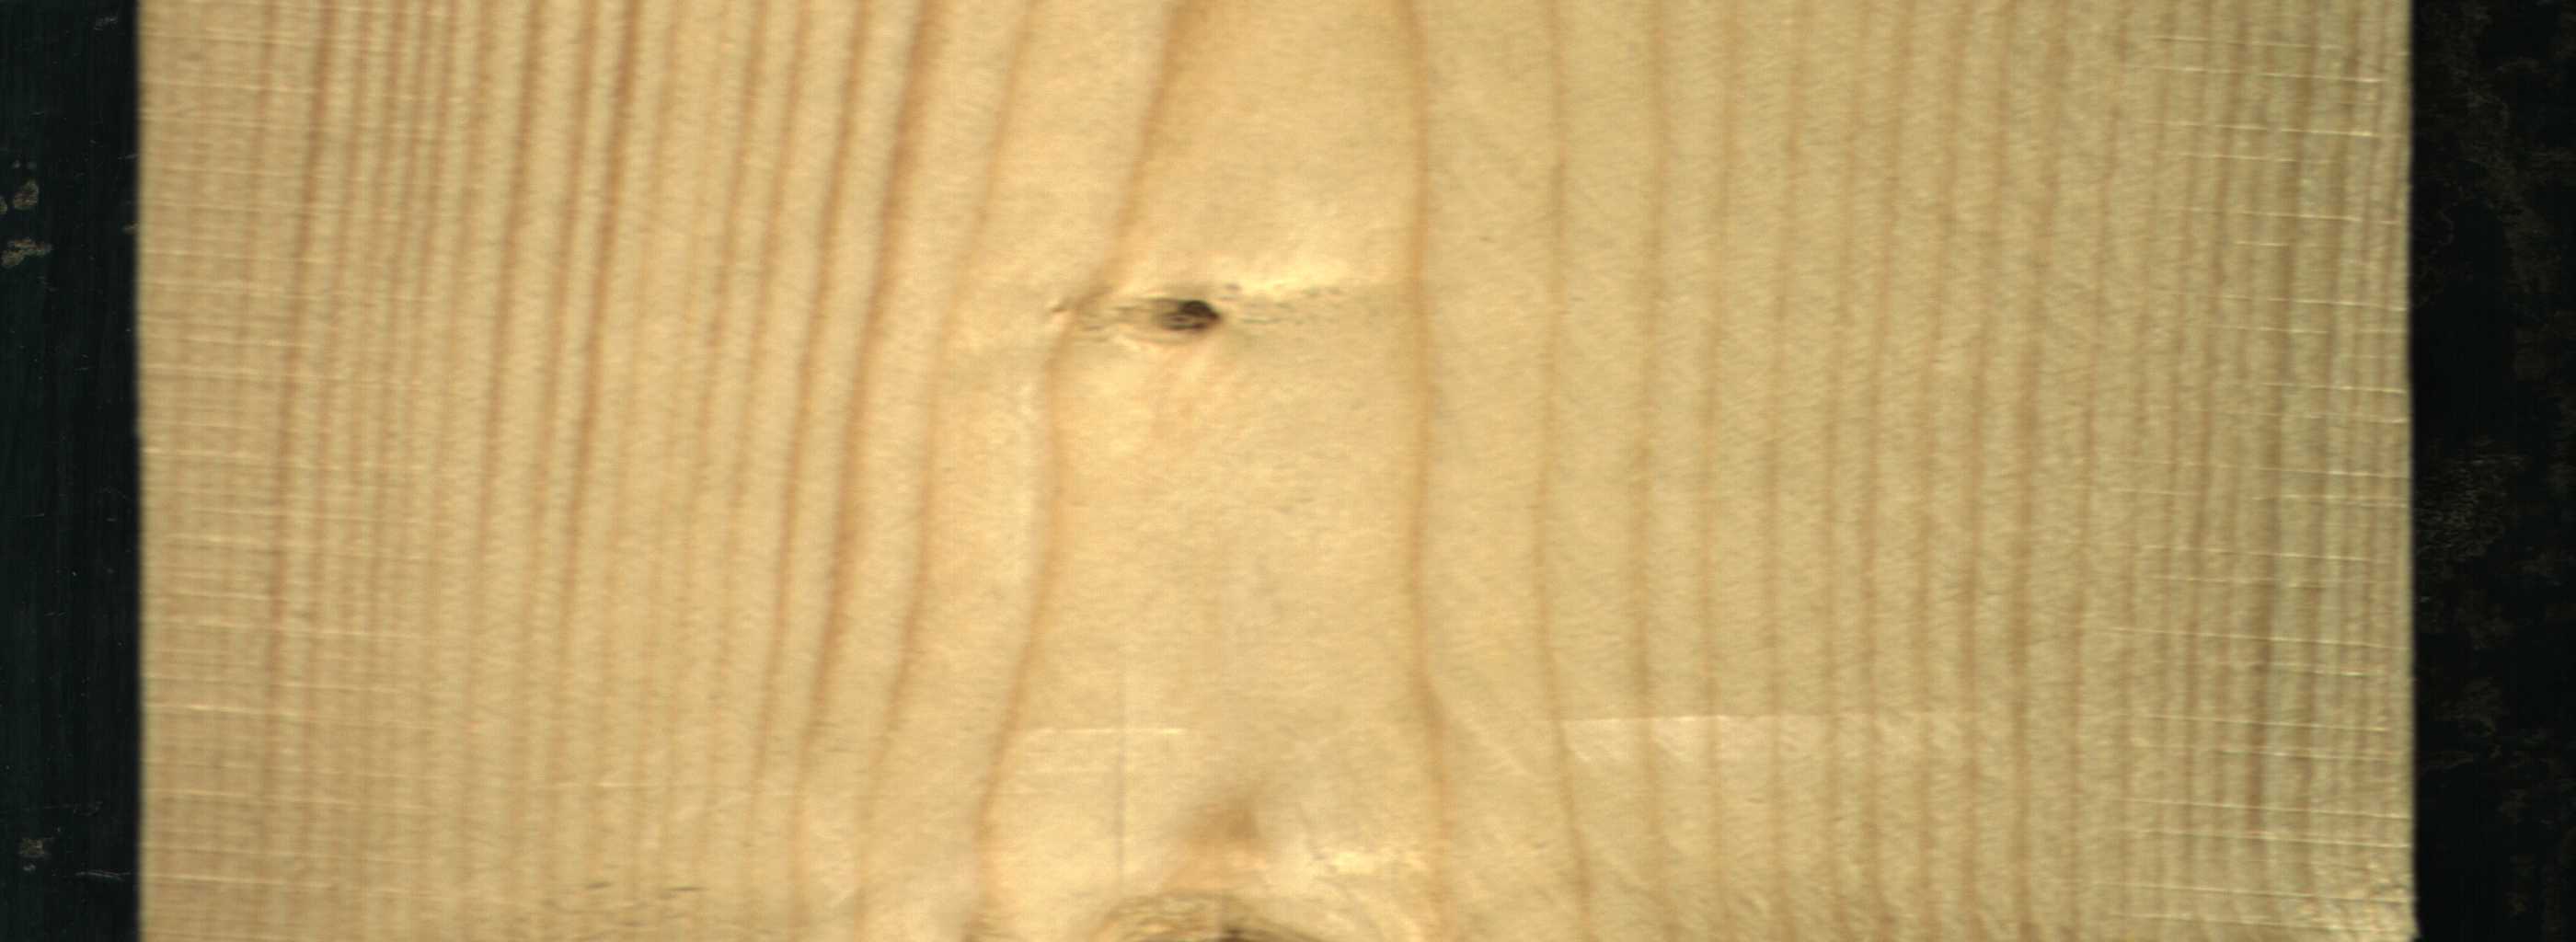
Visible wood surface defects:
Live_Knot